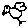
Label: bird